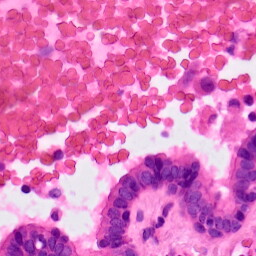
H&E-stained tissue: Lung